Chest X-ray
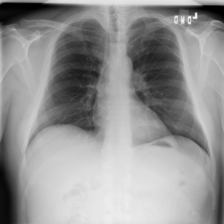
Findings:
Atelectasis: negative
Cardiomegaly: negative
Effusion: negative
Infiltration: negative
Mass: negative
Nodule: negative
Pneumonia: negative
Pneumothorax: negative
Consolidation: negative
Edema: negative
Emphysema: negative
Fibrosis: negative
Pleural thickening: negative
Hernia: negative